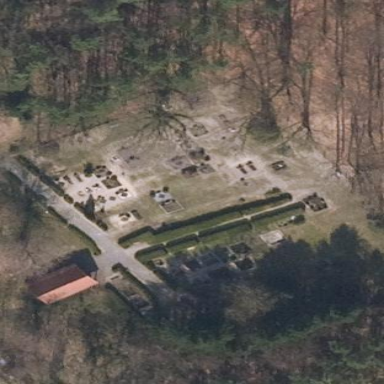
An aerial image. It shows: Cemetery.